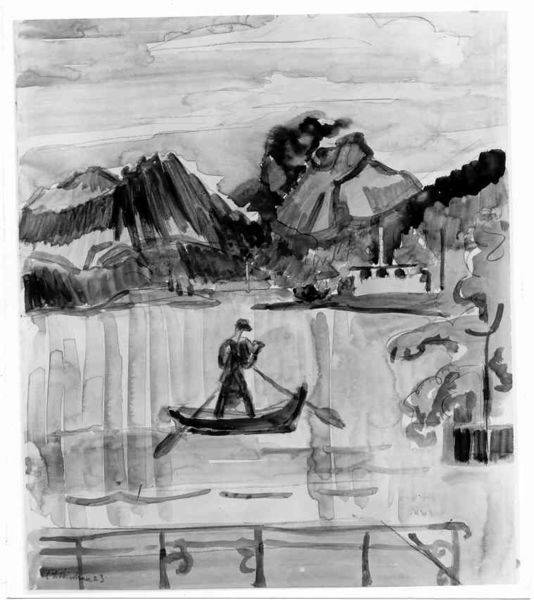
Titel: Bergsee mit Ruderer
Künstler: Ernst Ludwig Kirchner
Standort: Karlsruhe
Institution: Staatliche Kunsthalle Karlsruhe
Schlagwörter: baum, berg, blätter, dunkel, gemälde, gewitter, himmel, mann, meer, schatten, wasser, weiß, wolken, aquarell, bäume, fluss, grob, impressionismus, landschaft, see, stadt, ufer, äste, blume, fenster, grau, hell, holz, hut, kreide, schwarz, skizze, zeichnung, gebäude, haus, zaun, expressionismus, hochformat, mütze, arme, mensch, stehen, signatur, ast, einsamkeit, horizont, spiegelung, brücke, brüstung, einsam, gewässer, gitter, rauch, stehend, pflanze, pflanzen, kontrast, wald, wasserfall, boot, brunnen, kahn, paddel, ruder, beine, bewölkt, topf, japan, küste, schiff, wellen, fischer, moderne, schiffer, sciff, abstrakt, berge, fels, gebirge, hang, bergkette, grafik, monochrom, wasserfarbe, idylle, bank, grisaille, hafen, promenade, wetter, duktus, monet, ruderboot, ruderer, rudern, metall, geländer, palme, allein, striche, regen, laviert, schmiedeeisen, tusche, balustrade, alpen, steht, schwarz weiss, schweiz, lithografie, pinsel, tinte, gut, landschafft, pinselstriche, alleine, fahrer, kleckse, verlauf, absperrung, alpenlandschaft, lagune, weinberg, staken, himmer, fährmann, gondel, auqarell, murnau, mesch, alpensee, verwaschen, klekse, mane, absperung, gel#nder, pnselstriche, zeicnu, vlatt, lasieren, experssionistisch, padell, lekse